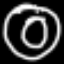
Label: donut